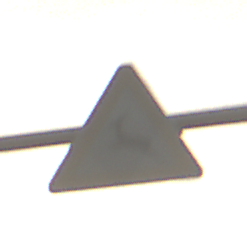
Verkehrszeichen: WildwechselRechts
Umgebung: Outdoor, Nature
Tageszeit: SunriseSunset
Wetter: PartlyCloudy
Licht: Natural
Jahreszeit: NotSpecified
Kontrast: LowContrast